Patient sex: M
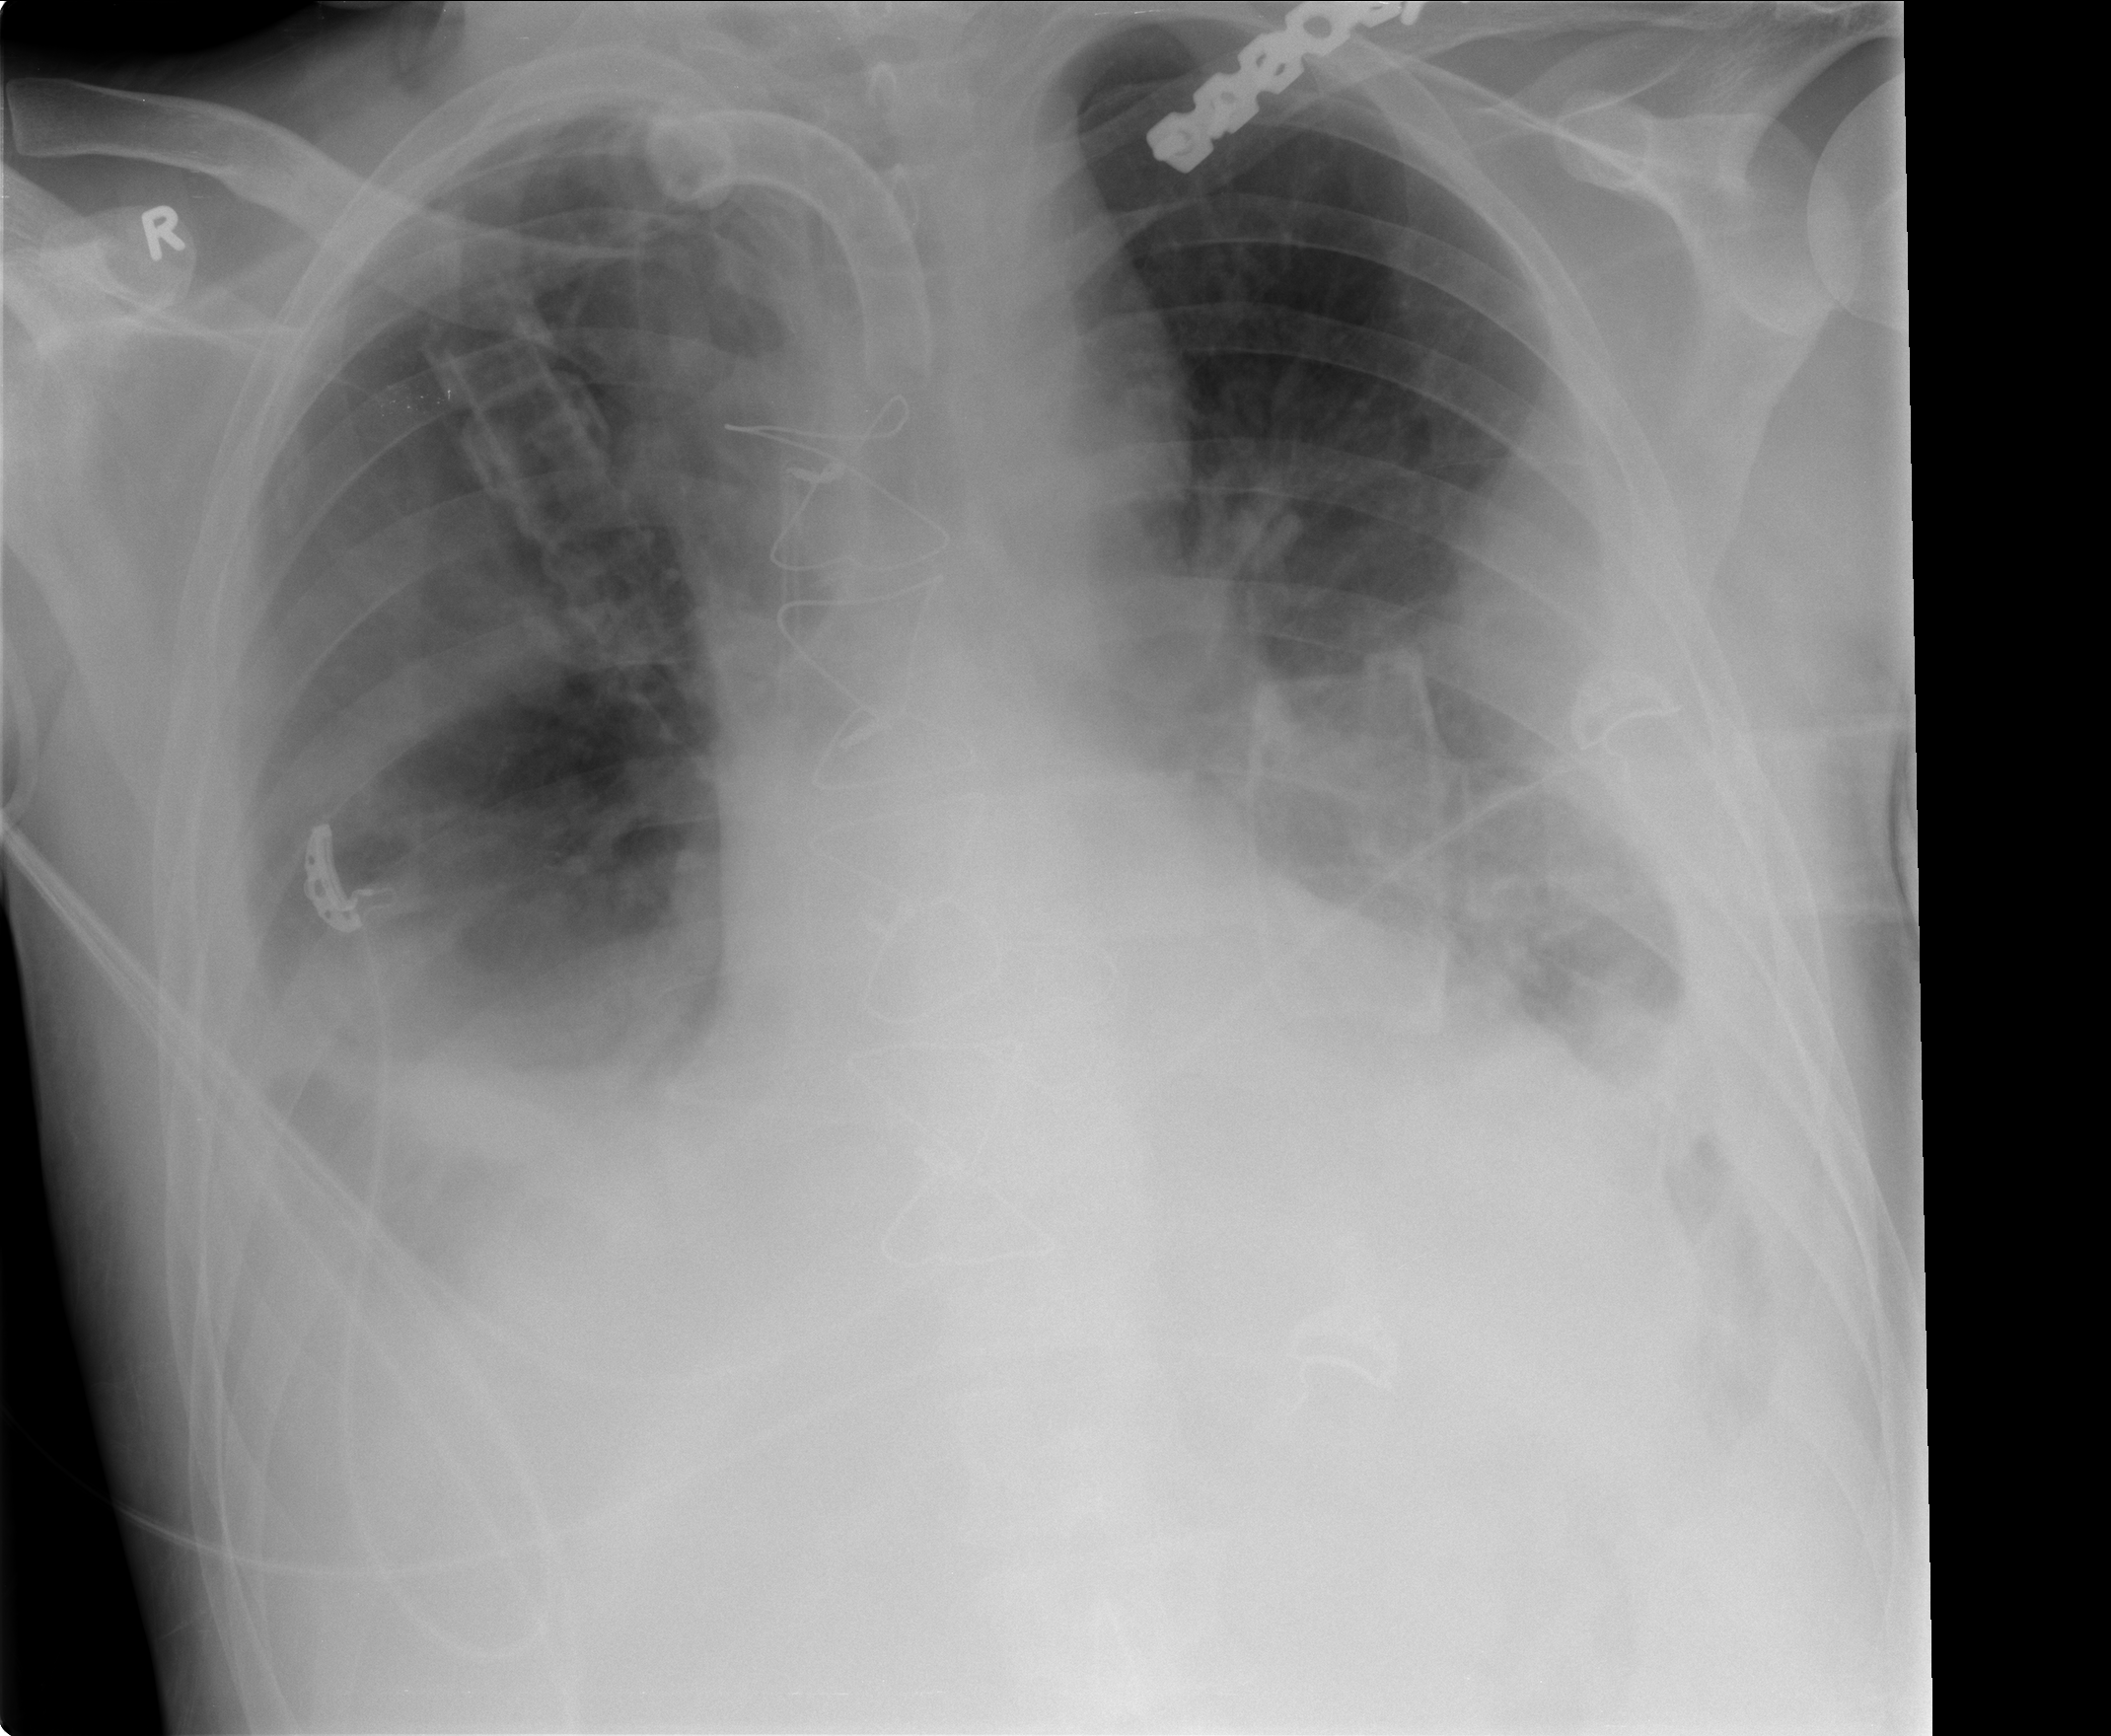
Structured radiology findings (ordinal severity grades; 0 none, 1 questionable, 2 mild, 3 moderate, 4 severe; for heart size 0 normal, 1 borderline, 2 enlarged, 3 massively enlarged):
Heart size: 2
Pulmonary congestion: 0
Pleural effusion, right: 2
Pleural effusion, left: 2
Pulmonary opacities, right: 1
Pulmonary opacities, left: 1
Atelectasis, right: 0
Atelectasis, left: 2